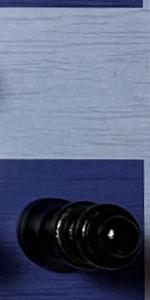
Label: Queen_Black